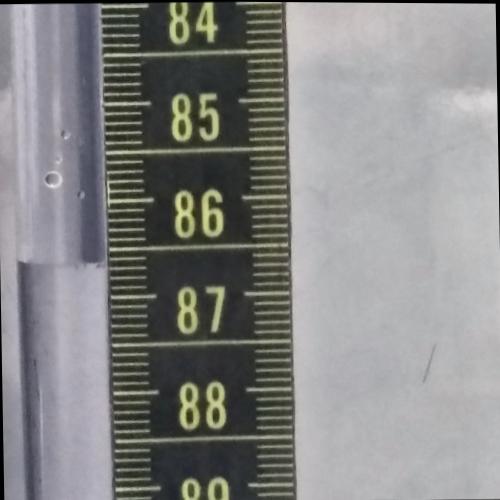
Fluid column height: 86.6 cm